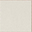
Piece: xx